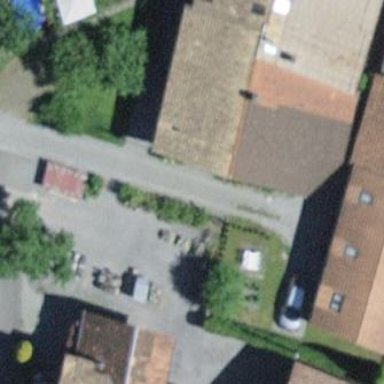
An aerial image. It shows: Residential building with gabled roof oriented across.